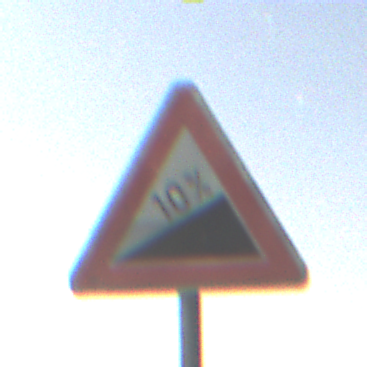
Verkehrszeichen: Steigung10
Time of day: Night
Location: Outdoor (Nature)
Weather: Clear
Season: NotSpecified
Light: Natural